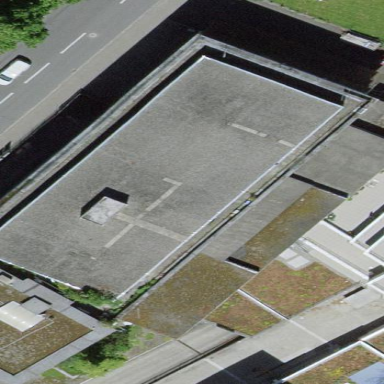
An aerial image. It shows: Warehouse building.